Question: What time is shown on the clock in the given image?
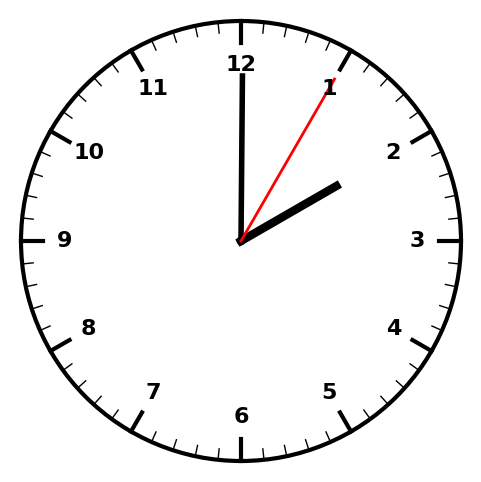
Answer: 02:00:05